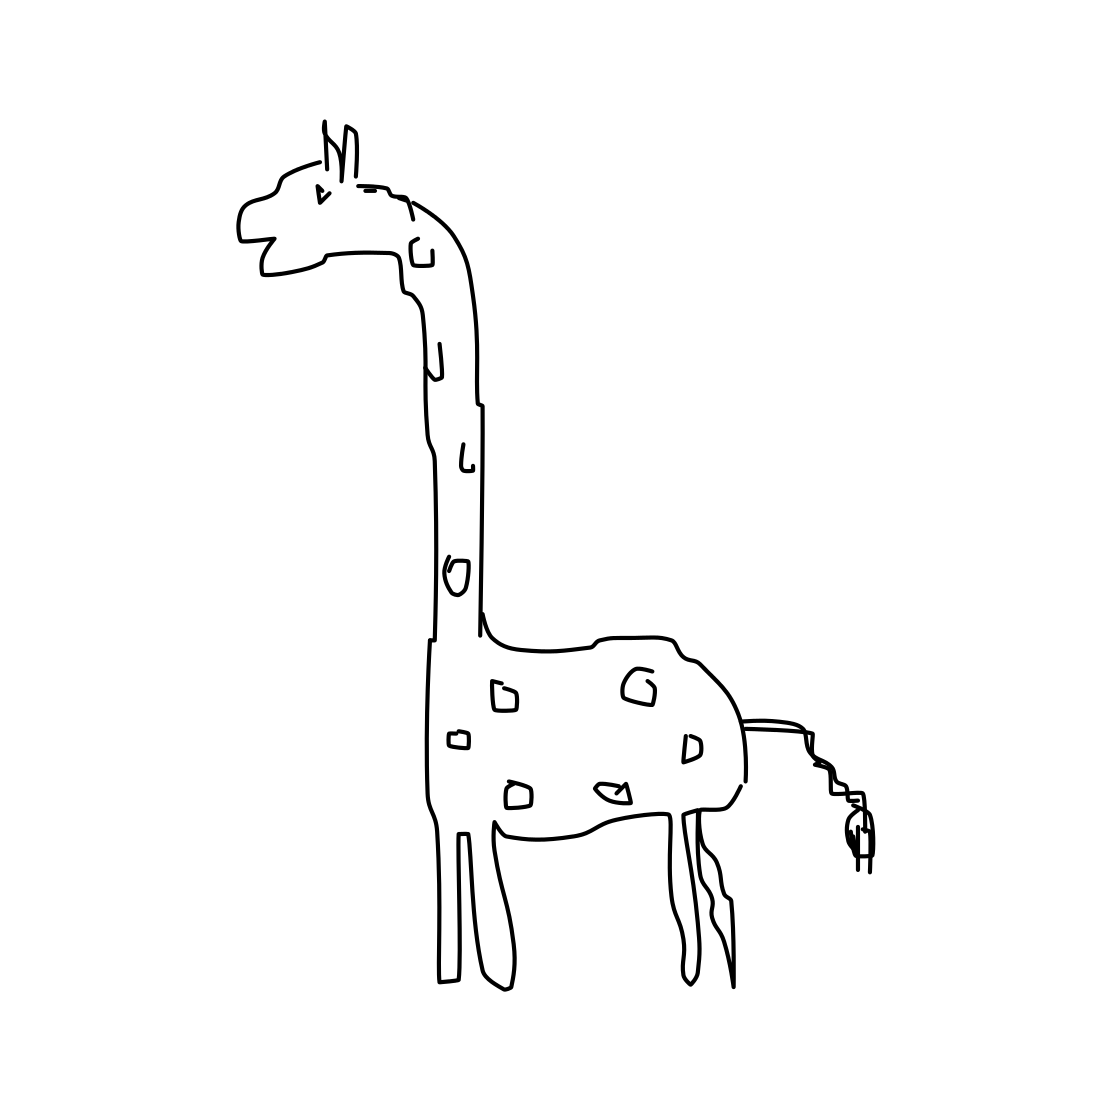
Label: giraffe